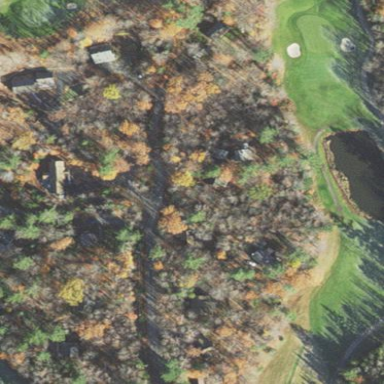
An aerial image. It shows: Mixed woodland with variety of leaf types and cycles.